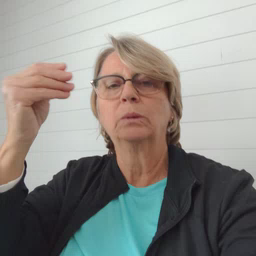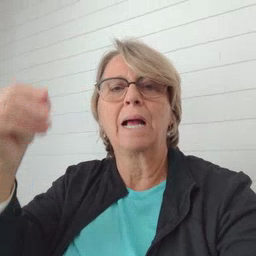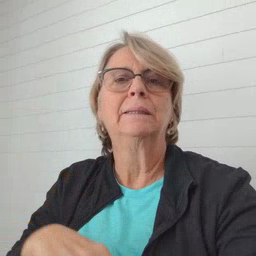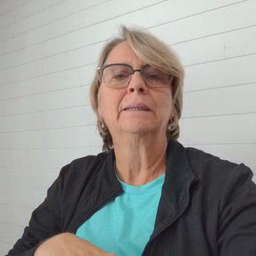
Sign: outside